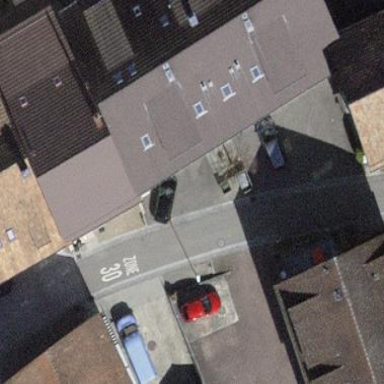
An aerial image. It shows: Building with tiled roof.